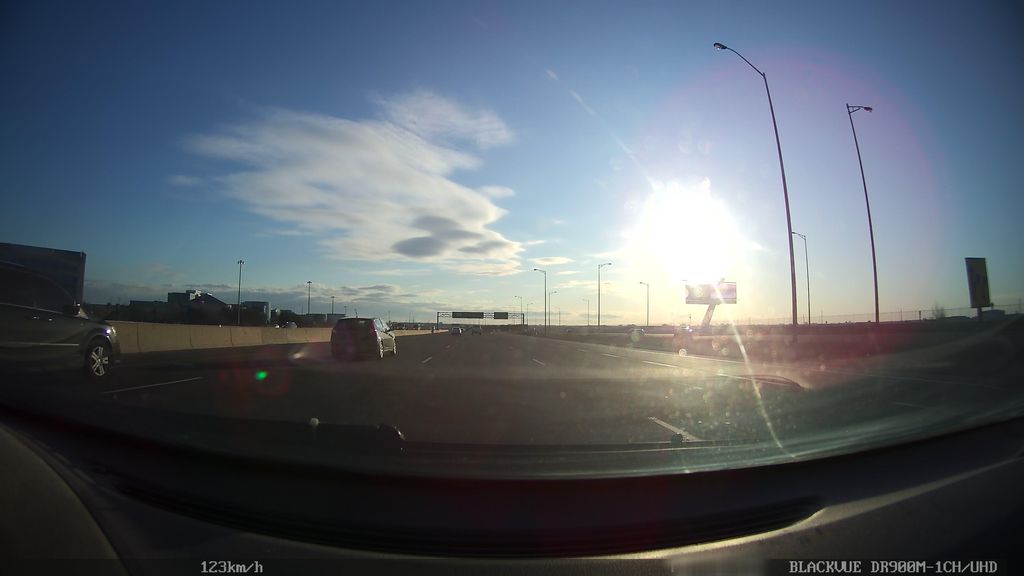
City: toronto